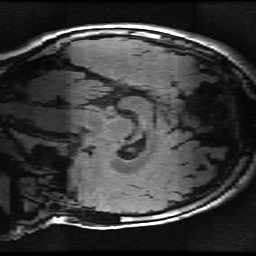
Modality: FLAIR
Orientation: sagittal
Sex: female
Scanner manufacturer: ge
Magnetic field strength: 3 T
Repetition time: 9 s
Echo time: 0.1213 s